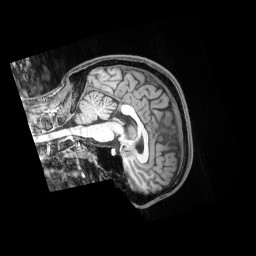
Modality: T1w
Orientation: sagittal
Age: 38
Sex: male
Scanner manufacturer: siemens
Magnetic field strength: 3 T
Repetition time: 2 s
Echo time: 0.00339 s